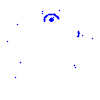
Particle: kaon